Question: I need help. In my project (Vue Nuxtjs) I am fetching some random word which generate in my backend Laravel application through api response. I have to Generate random multiple word form one string value in data which I get from my axios route.
this is my data property.
'''
data() {
return {
playWord: [],
results: [],
}
},
'''
Response

And Axios
'''
async fetch() {
const {
data
} = await this.$axios.get('words/${this.$route.params.play}/play');
this.playWord = data.word
},
'''
I have been trying with Mounted , which give me only one random value.
'''
mounted() {
console.log(this.$route.params.play);
var characters = 'watermelon';
var result = ""
var charactersLength = characters.length;
for (var i = 0; i < 7; i++) {
result += characters.charAt(Math.floor(Math.random() * charactersLength));
}
return this.results = result
console.log(result)
},
'''
And method
'''
methods: {
ply() {
var characters = 'watermelon';
var result = ""
var charactersLength = characters.length;
for (var i = 0; i < i; i++) {
result += characters.charAt(Math.floor(Math.random() * charactersLength));
}
return this.result = ply
},
},
'''
How can I execute my required
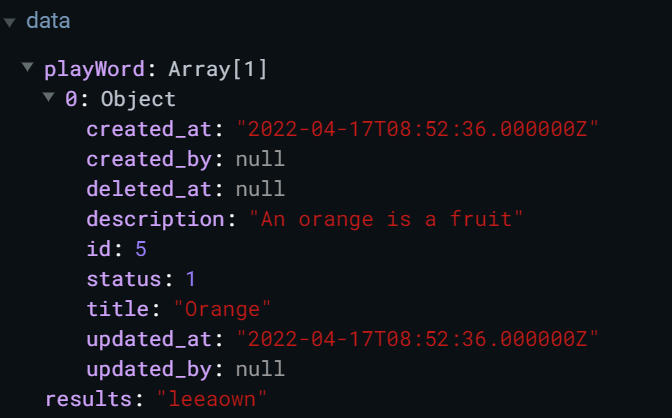
Answer: This will give you 30 variants (or less, depending of the random) of a single 'baseWord'
'''
<template>
<div>
<pre>total words: {{ result.length }}</pre>
<pre>actual list: {{ result }}</pre>
</div>
</template>
<script>
export default {
data() {
return {
baseWord: 'orange',
result: [],
}
},
mounted() {
const randomVariants = [...Array(30)].map(() =>
this.baseWord
.split('')
.sort(() => 0.5 - Math.random())
.join('')
)
const variantsWithoutInitialWord = randomVariants.filter(
(word) => word !== this.baseWord // removes 'orange' if present
)
this.result = [...new Set(variantsWithoutInitialWord)] // removing duplicates
},
}
</script>
'''
Like this
<URL>
---
One thing to keep in mind is to not use a random which is available on both server and client and insert it into the DOM, otherwise you will get a <URL>.